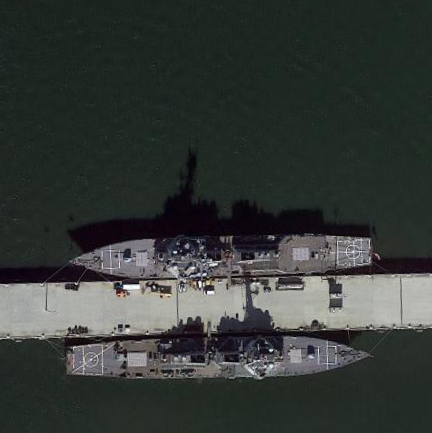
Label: destroyer